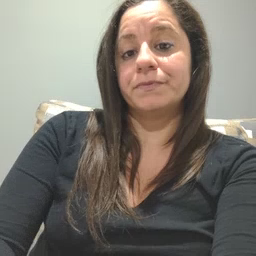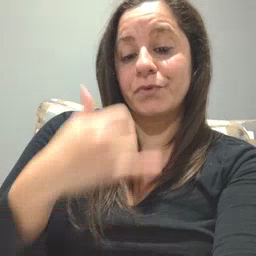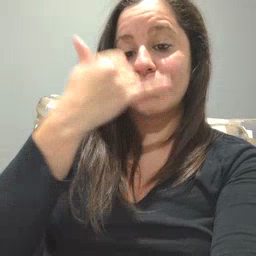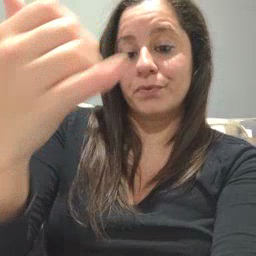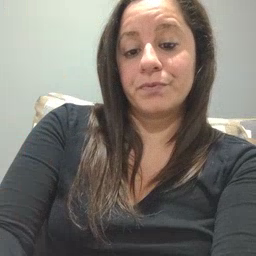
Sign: callonphone